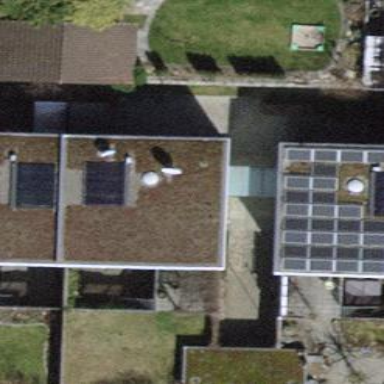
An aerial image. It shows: Building with flat roof.